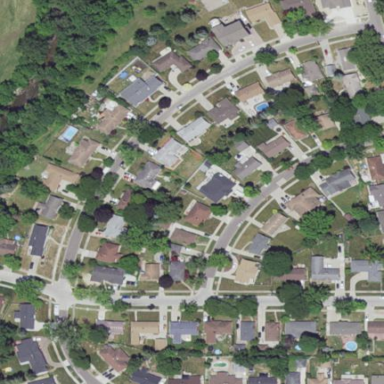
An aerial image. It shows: Residential area composed of single-family homes.